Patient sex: M
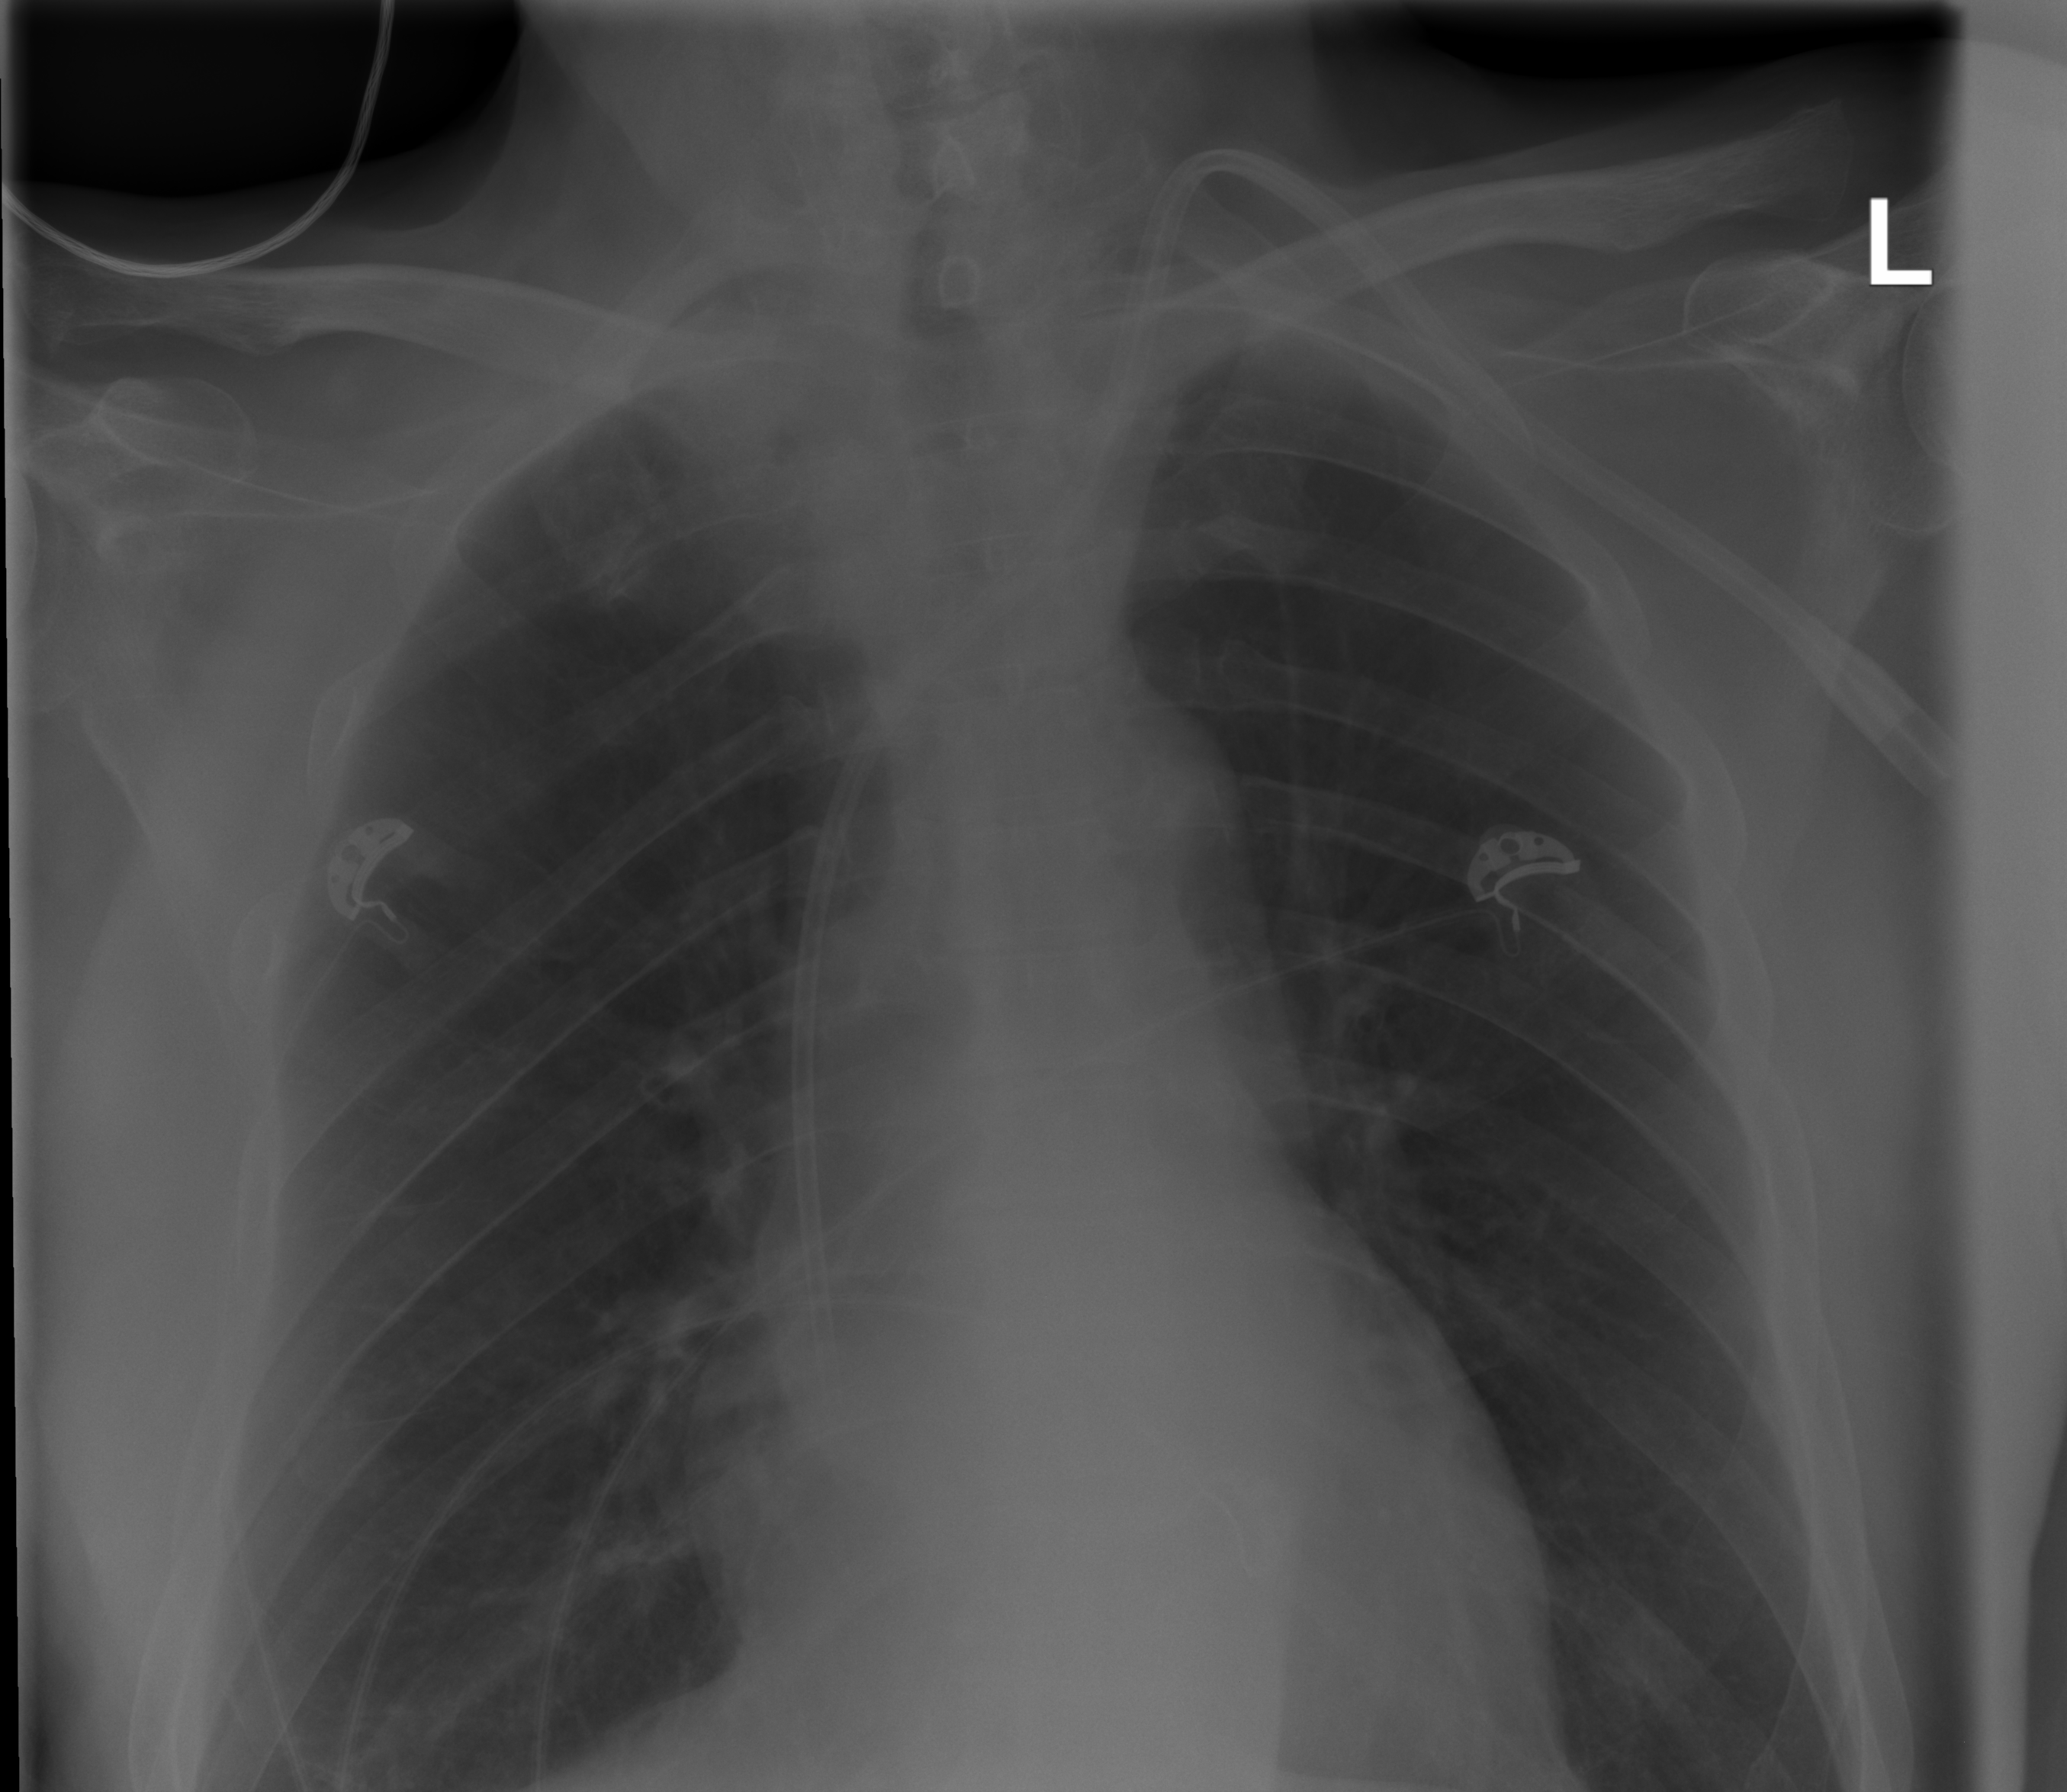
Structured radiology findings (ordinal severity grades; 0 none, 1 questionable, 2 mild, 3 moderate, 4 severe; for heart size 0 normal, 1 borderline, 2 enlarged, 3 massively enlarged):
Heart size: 0
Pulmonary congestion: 0
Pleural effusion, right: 0
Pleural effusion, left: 0
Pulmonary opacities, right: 0
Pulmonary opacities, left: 0
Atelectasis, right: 2
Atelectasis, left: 2